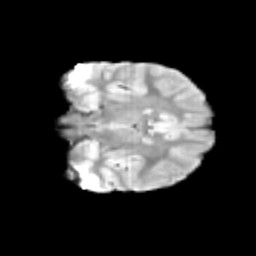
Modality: T2w
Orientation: coronal
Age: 9
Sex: male
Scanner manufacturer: siemens
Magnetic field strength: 3 T
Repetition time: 3.8 s
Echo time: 0.07 s